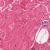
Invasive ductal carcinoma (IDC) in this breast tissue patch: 0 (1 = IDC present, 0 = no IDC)